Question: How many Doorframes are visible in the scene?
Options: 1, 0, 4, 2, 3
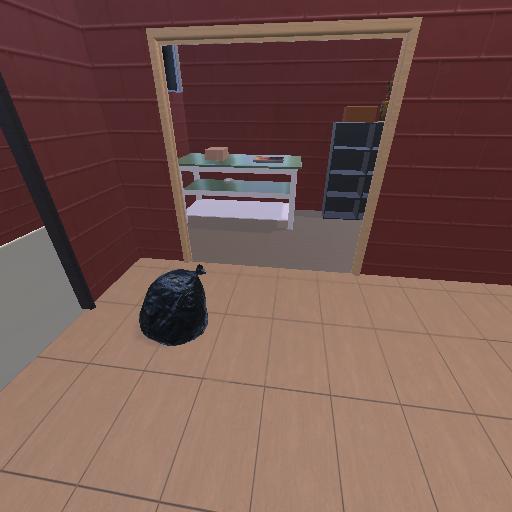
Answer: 1